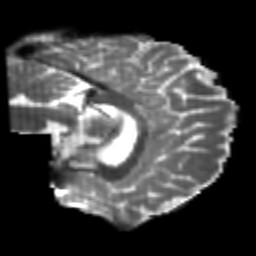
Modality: T2w
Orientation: sagittal
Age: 23
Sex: male
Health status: healthy
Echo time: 0.074 s